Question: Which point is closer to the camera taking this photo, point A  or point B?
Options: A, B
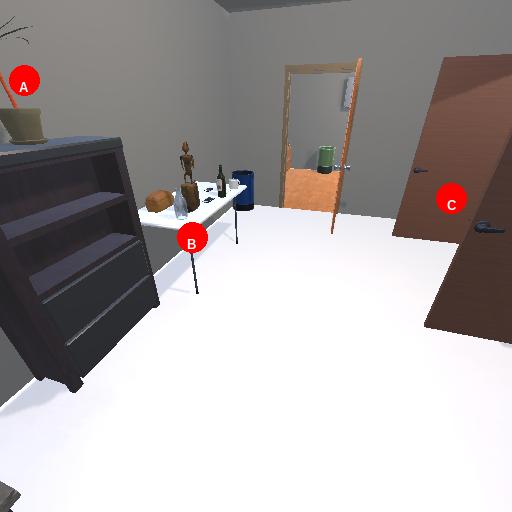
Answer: A